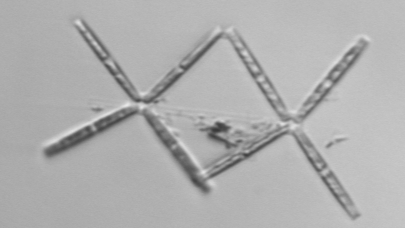
Label: Thalassionema